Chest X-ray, AP view. Patient: 63 years old, sex F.
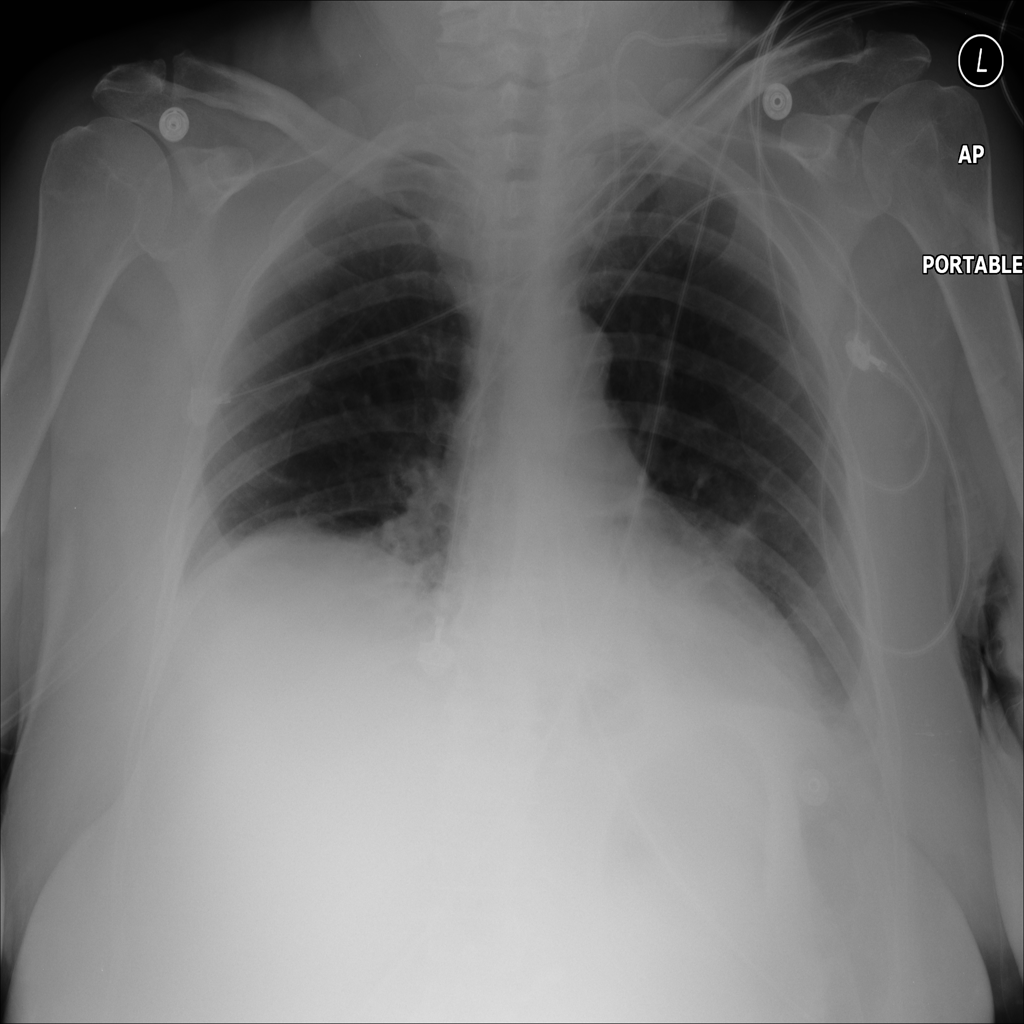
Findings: Atelectasis